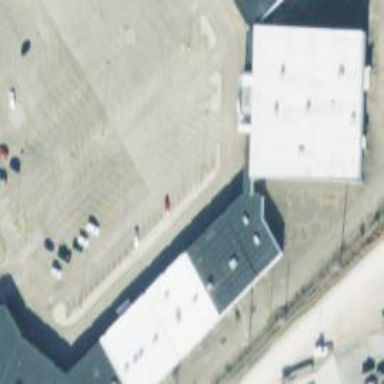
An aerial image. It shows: Part of building is shown in the image.